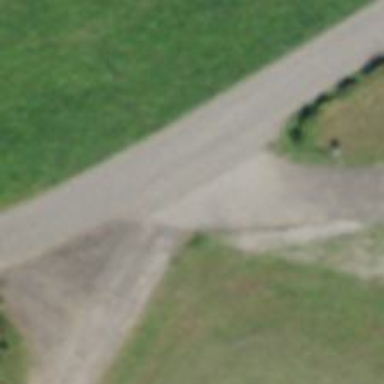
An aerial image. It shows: Service road with grade1 tracktype.